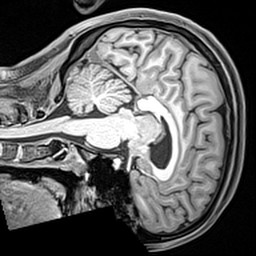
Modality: T1w
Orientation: sagittal
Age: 20
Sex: female
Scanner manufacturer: siemens
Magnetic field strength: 3 T
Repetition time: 2.4 s
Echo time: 0.0022 s